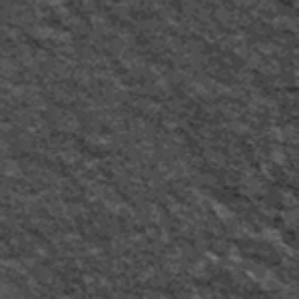
Label: frost